Question: I am using the 'js-graph.it' based on the documentation provided <URL>. I am using 'jQuery' to create the 'Blocks' and 'Connectors' dynamically. But for some reason, I am unable to create the 'Blocks' and 'Connectors'. Can someone please help me with how to achieve this?
I added my code sample in 'jsFiddle' <URL>.
I am hoping to create something like this:

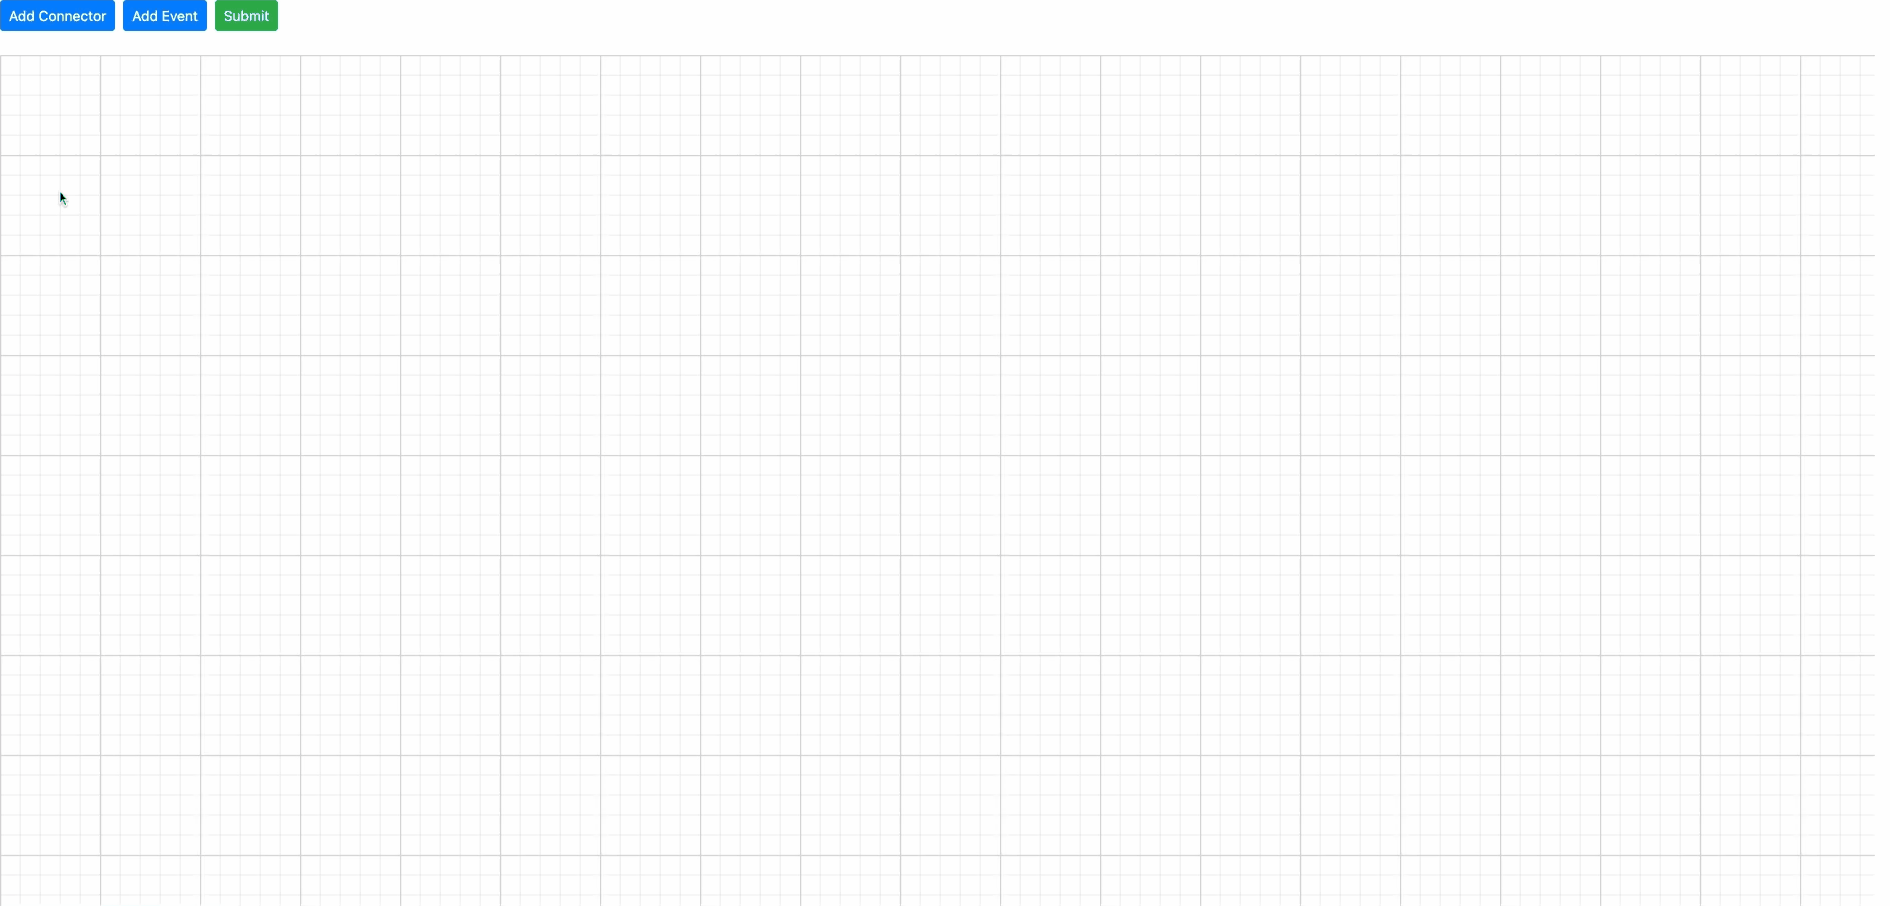
Answer: Posting the answer as it can be helpful to someone in the future:
I tried a lot of libraries such as 'Konva', 'jsPlumb Community Edition', 'Flowchart-vue', 'Vue-konva', 'BPMN' but for some reason, none worked the way I wanted it for my application.
Finally, I found an awesome <URL> library that can be used to draw 'Nodes' and 'Connections'. Its author is very active in the Github so I used that and everything is working fine.